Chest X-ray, AP view. Patient: 34 years old, sex F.
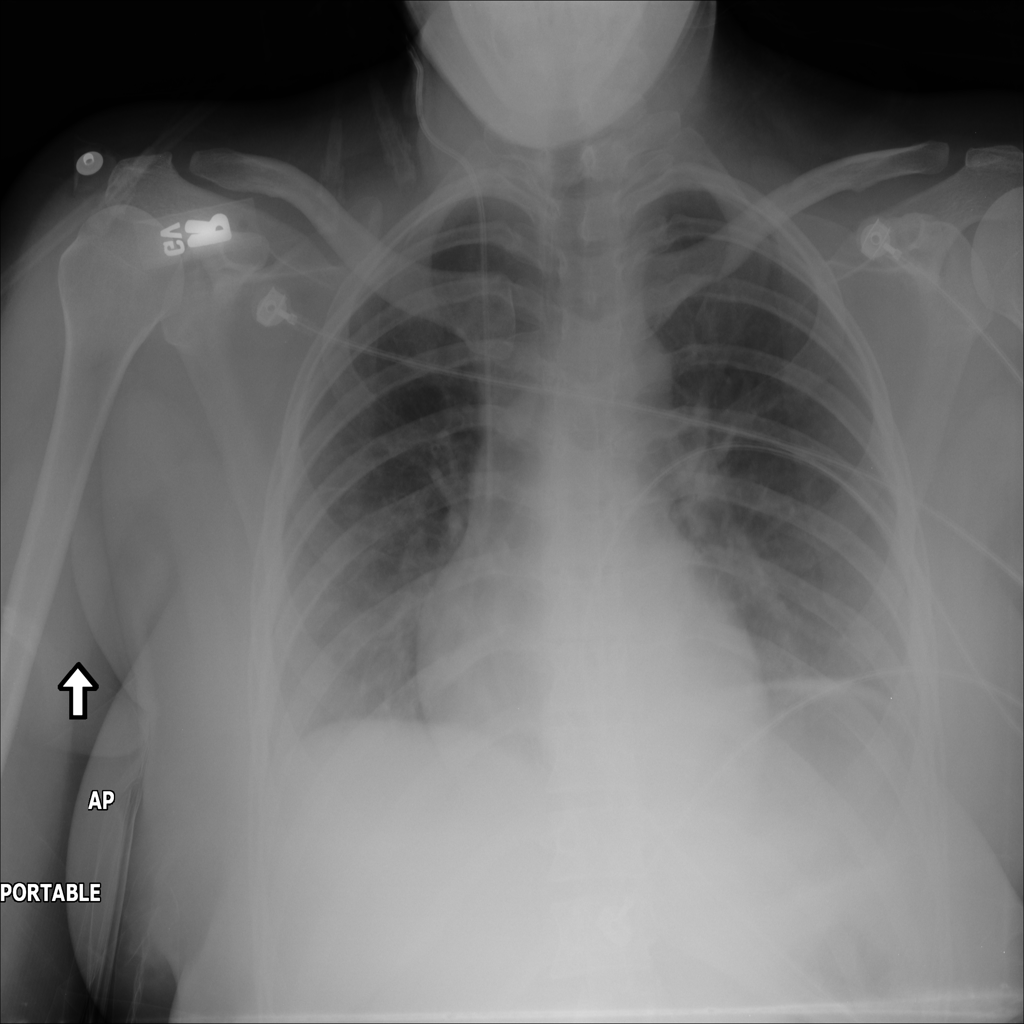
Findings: Edema